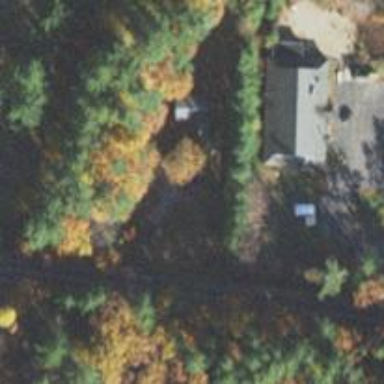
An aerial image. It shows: Driveway.